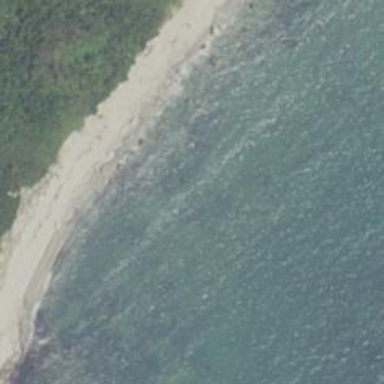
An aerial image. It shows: Rocky reef with tidal characteristics.